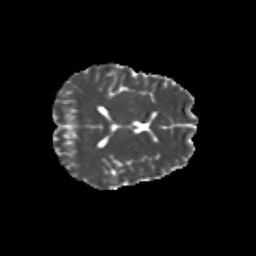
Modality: MD
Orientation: axial
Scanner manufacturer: siemens
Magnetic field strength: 3 T
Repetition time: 9.2 s
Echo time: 0.084 s